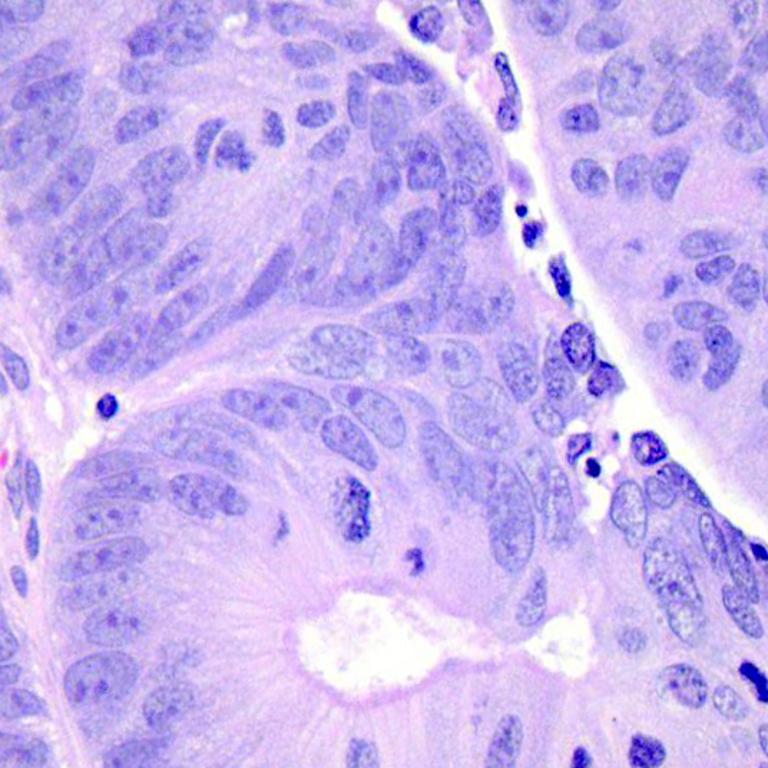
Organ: colon
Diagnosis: adenocarcinomas